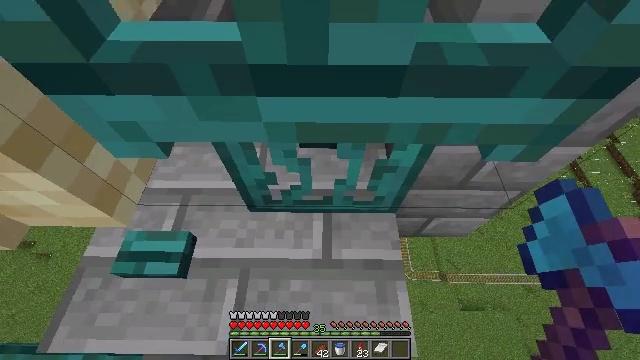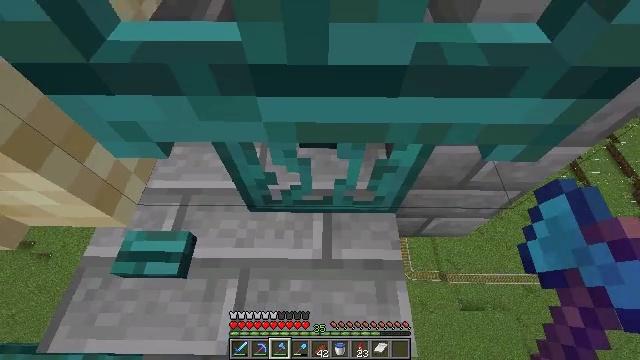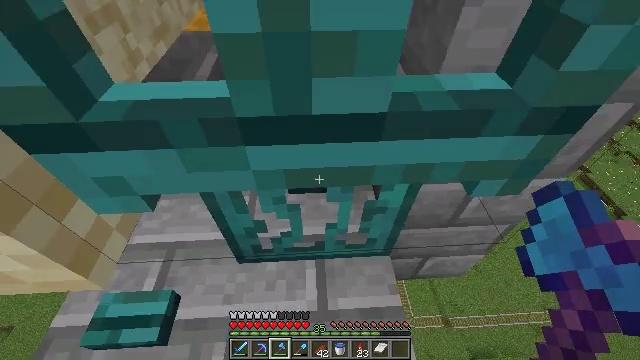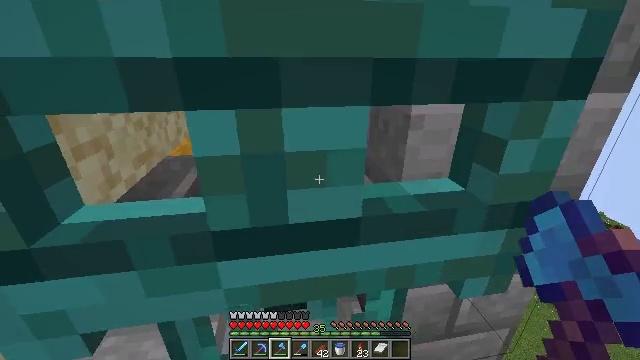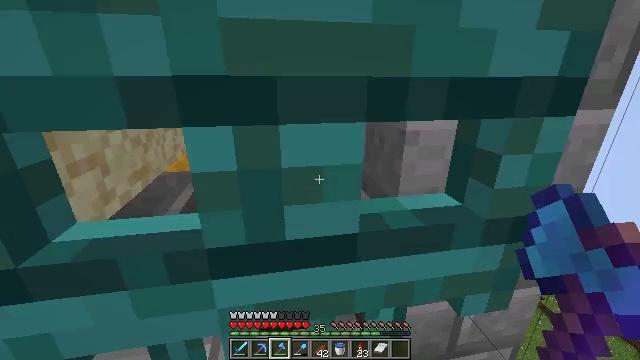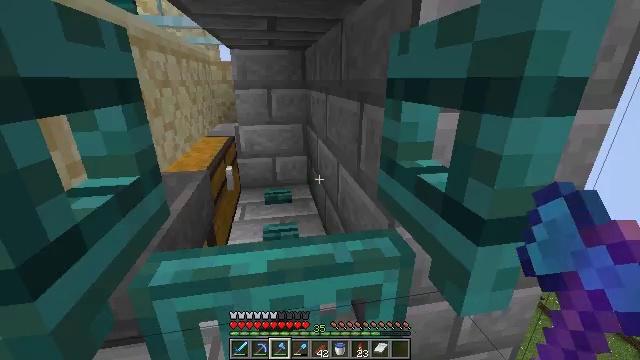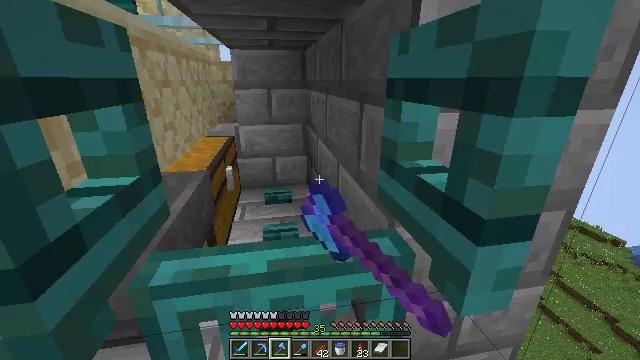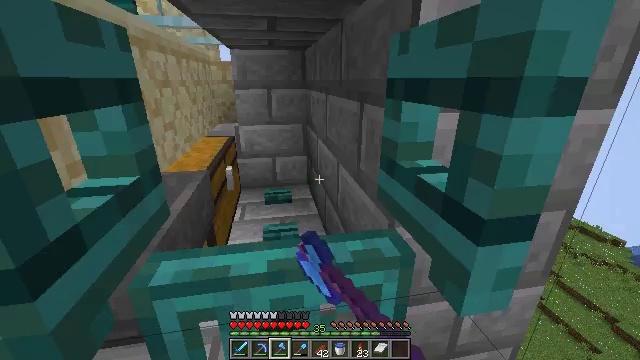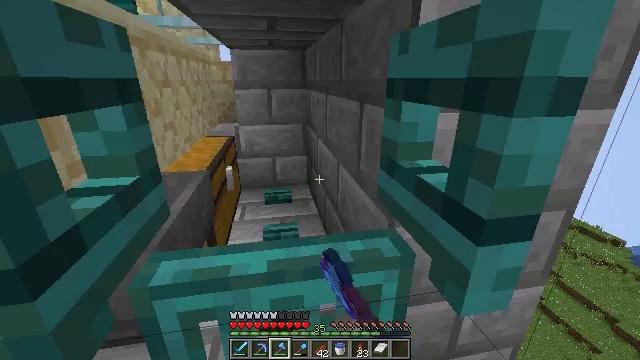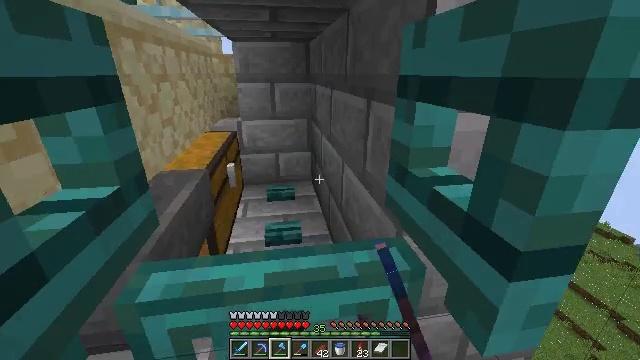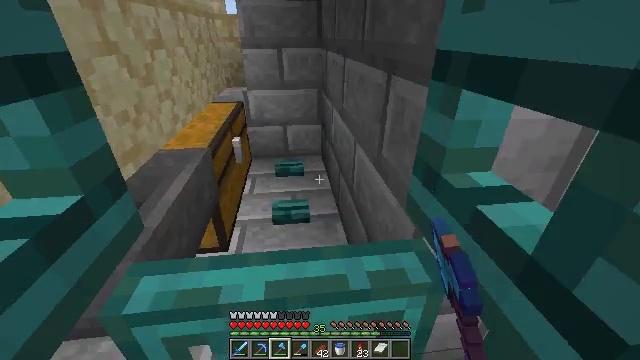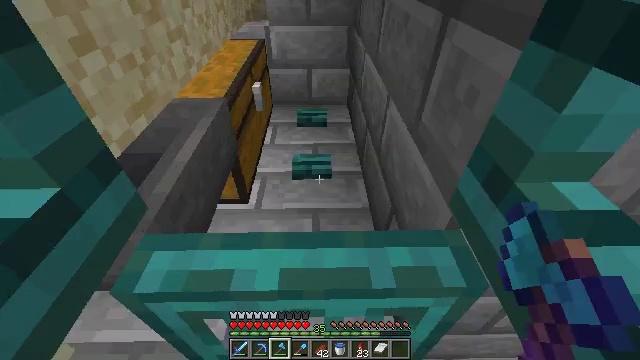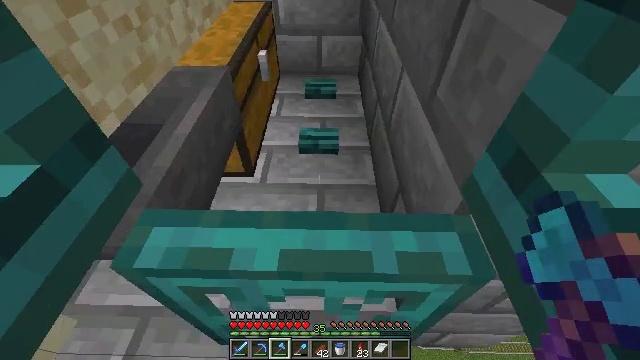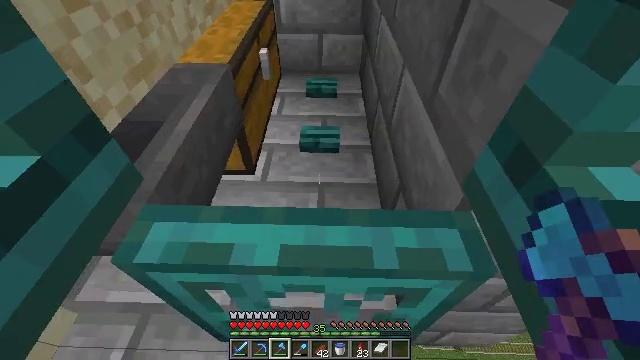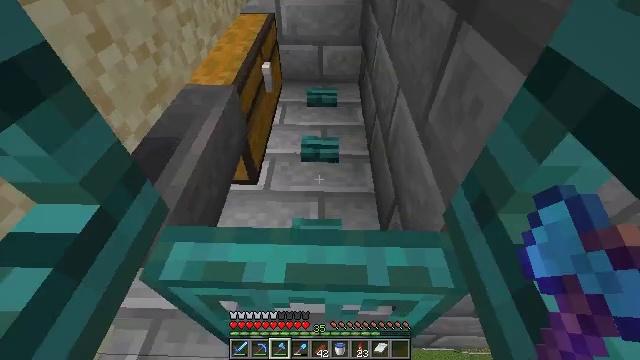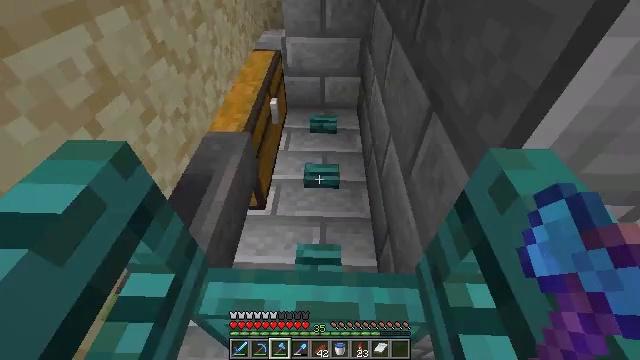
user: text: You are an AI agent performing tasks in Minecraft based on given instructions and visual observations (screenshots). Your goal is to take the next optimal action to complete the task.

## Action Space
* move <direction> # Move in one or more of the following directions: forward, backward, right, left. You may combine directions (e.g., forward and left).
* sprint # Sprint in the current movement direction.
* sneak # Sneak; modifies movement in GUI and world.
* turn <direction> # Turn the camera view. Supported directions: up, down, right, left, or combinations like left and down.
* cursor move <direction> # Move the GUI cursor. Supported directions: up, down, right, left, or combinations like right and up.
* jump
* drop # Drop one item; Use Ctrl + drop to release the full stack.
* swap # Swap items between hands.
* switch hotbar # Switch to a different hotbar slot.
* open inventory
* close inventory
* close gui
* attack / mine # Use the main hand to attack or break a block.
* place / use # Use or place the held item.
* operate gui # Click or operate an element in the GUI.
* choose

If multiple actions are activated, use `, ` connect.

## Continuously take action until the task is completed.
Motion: motion action
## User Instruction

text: Attack the warped fence to break it down.
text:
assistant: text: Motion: no_op
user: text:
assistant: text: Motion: turn right and up
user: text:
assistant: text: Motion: turn right and up
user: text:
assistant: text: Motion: turn up
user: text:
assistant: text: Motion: use / place
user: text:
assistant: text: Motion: use / place
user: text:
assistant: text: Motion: no_op
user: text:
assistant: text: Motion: no_op
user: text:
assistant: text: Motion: move forward, turn left and down
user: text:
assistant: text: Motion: move forward, turn left and down
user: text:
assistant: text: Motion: move forward, turn left and down
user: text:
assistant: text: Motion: turn left and down
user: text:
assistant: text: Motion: no_op
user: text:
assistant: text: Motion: move forward, jump
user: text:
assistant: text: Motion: move forward, turn up, jump
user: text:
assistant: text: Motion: move forward, jump
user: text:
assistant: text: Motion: move forward, jump
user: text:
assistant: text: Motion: move forward
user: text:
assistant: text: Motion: move forward, turn right
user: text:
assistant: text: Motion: turn right
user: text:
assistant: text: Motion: turn right and up
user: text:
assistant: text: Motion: turn right and up
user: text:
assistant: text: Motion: turn right
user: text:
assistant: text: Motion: no_op
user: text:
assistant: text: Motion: turn right
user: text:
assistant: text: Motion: turn right
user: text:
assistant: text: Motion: move forward
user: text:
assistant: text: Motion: move forward
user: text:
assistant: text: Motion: move forward
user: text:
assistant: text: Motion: move forward, jump